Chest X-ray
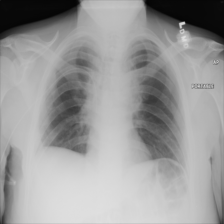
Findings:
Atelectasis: negative
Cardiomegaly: negative
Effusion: negative
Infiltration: negative
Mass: negative
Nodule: negative
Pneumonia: negative
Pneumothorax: negative
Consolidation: negative
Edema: negative
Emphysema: negative
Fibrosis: negative
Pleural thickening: negative
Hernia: negative